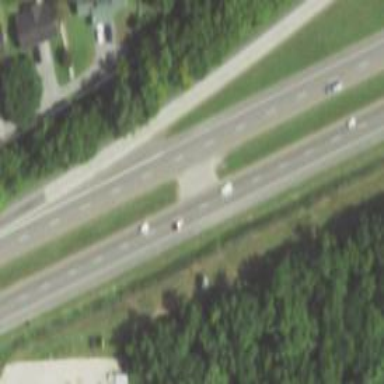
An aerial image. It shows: Trunk link highway.